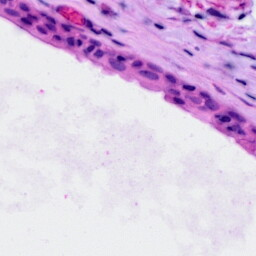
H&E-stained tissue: Ovarian